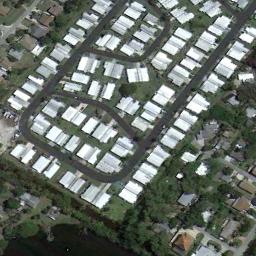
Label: mobile_home_park